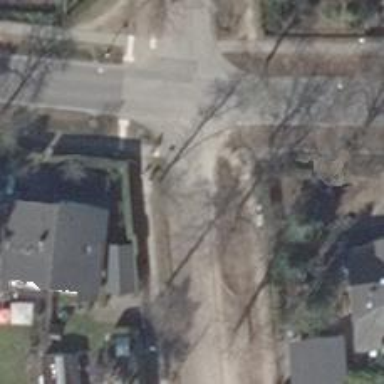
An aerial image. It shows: Road with "give way" sign.